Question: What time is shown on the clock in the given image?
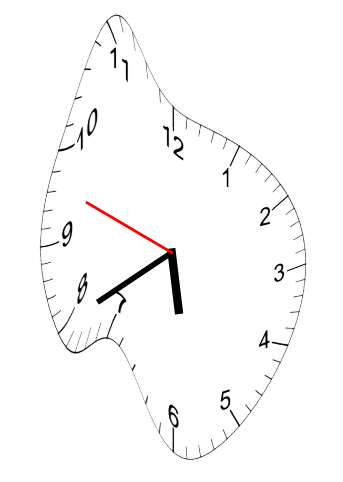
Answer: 05:39:48